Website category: phone
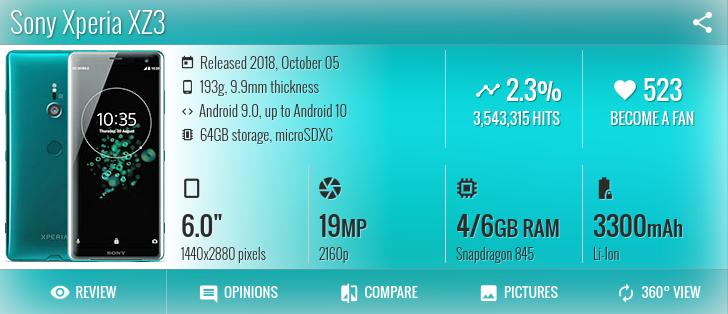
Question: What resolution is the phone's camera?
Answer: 2160p

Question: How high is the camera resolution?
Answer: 2160p

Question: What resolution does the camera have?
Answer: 2160p

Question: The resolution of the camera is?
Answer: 2160p

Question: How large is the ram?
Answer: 4/6 GB RAM

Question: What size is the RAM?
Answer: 4/6 GB RAM

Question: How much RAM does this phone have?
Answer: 4/6 GB RAM

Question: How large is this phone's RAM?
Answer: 4/6 GB RAM

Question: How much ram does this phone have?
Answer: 4/6 GB RAM

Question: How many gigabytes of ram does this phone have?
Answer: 4/6 GB RAM

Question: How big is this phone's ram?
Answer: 4/6 GB RAM

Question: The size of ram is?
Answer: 4/6 GB RAM

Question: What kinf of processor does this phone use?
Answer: Snapdragon 845

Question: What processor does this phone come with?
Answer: Snapdragon 845

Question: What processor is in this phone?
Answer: Snapdragon 845

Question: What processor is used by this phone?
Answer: Snapdragon 845

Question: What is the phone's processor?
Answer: Snapdragon 845

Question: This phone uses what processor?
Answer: Snapdragon 845

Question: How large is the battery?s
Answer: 3300 mAh

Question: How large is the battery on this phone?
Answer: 3300 mAh

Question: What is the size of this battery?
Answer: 3300 mAh

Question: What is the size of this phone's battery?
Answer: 3300 mAh

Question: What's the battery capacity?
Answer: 3300 mAh

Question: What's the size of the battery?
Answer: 3300 mAh

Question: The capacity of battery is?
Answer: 3300 mAh